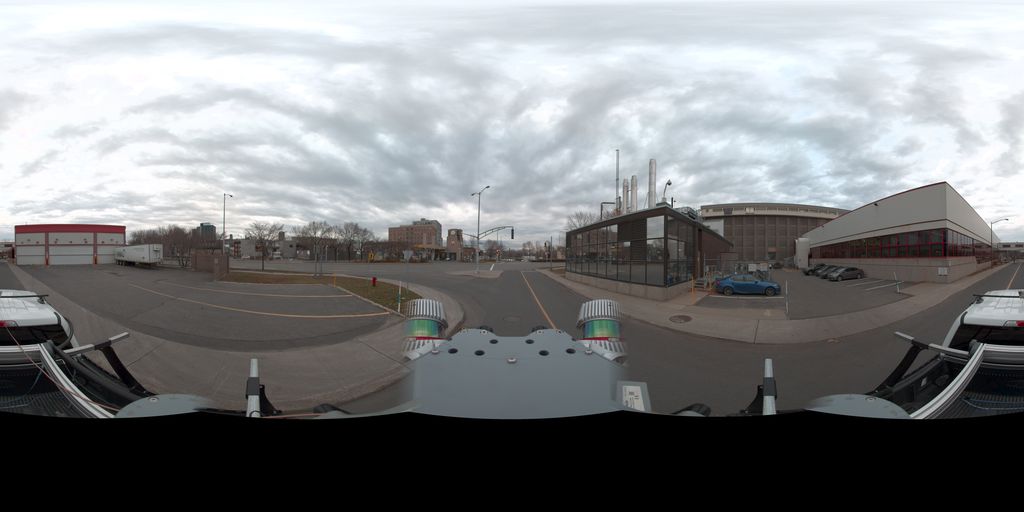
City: quebec_city